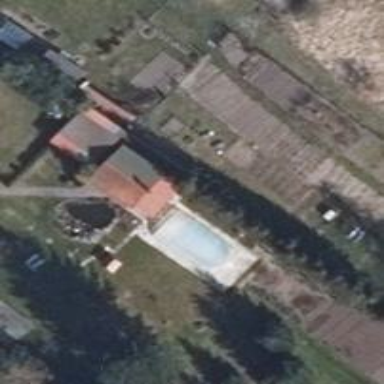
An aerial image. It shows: Swimming pool located in leisure land.